Question: Here's my Parse Cloud Code call:
'''
Mandrill.sendTemplate({
"template_name": "start-conversation",
"template_content": [{
"name": "example name",
"content": "example content" //Those are required but they are ignored
}],
"message": {
"to": [{
"email": request.params.toUserEmail,
"name": request.params.toUserName
}],
"important": true,
"merge": true,
"global_merge_vars": [
{
"rcpt": request.params.toUserEmail,
"vars": [
{
"name": "TOUSERNAME",
"content": request.params.toUserName
},
{
"name": "FROMUSERNAME",
"content": request.params.fromUserName
},
{
"name": "TOPICNAME",
"content": request.params.topicName
},
{
"name": "LANGUAGE",
"content": request.params.language
}
]
}
],
},
"async": true
},{
success: function(httpResponse) {
console.log(httpResponse);
response.success("mandrillStartConvoRequest -- success -- Email sent!");
},
error: function(httpResponse) {
console.error(httpResponse);
response.error("mandrillStartConvoRequest -- error -- Uh oh, something went wrong");
}
});
'''
Here's the '<span>' with the tags in my Mandrill Template:
'''
<span style="line-height:20.7999992370605px">
*|TOUSERNAME|*
<br><br>
*|FROMUSERNAME|* would like to start a conversation with you about *|TOPICNAME|* in *|LANGUAGE|* </span>
'''
The e-mail sends fine but no merge =(:

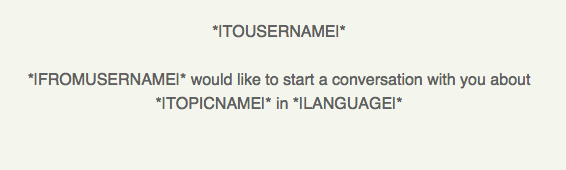
Answer: as far as I know the built-in Mandrill.sendTemplate method does not work.
so you should try to call mandrill API yourself, just do a HTTP POST
<URL>
UPDATE:
what I am using in my project is something like this, notice that I am using merge_vars but you are using global_merge_vars
'''
var params = {
key: "xxxxxxxxxxxx",
template_name: "$template_name",
template_content: [],
message: {
to: [
{
email: email
}
],
merge_vars : [{
rcpt: email,
vars:[
{
"name" : "from",
"content" : "Test"
}
]
}]
},
async: true
};
Parse.Cloud.httpRequest({
method: "POST",
headers: {
"Content-Type": "application/json",
},
url: "https://mandrillapp.com/api/1.0/messages/send-template.json",
body: params,
success: function(httpResponse) {
response.success("email sent");
},
error: function(httpResponse) {
console.error(httpResponse);
response.error("Uh oh, something went wrong");
}
});
'''